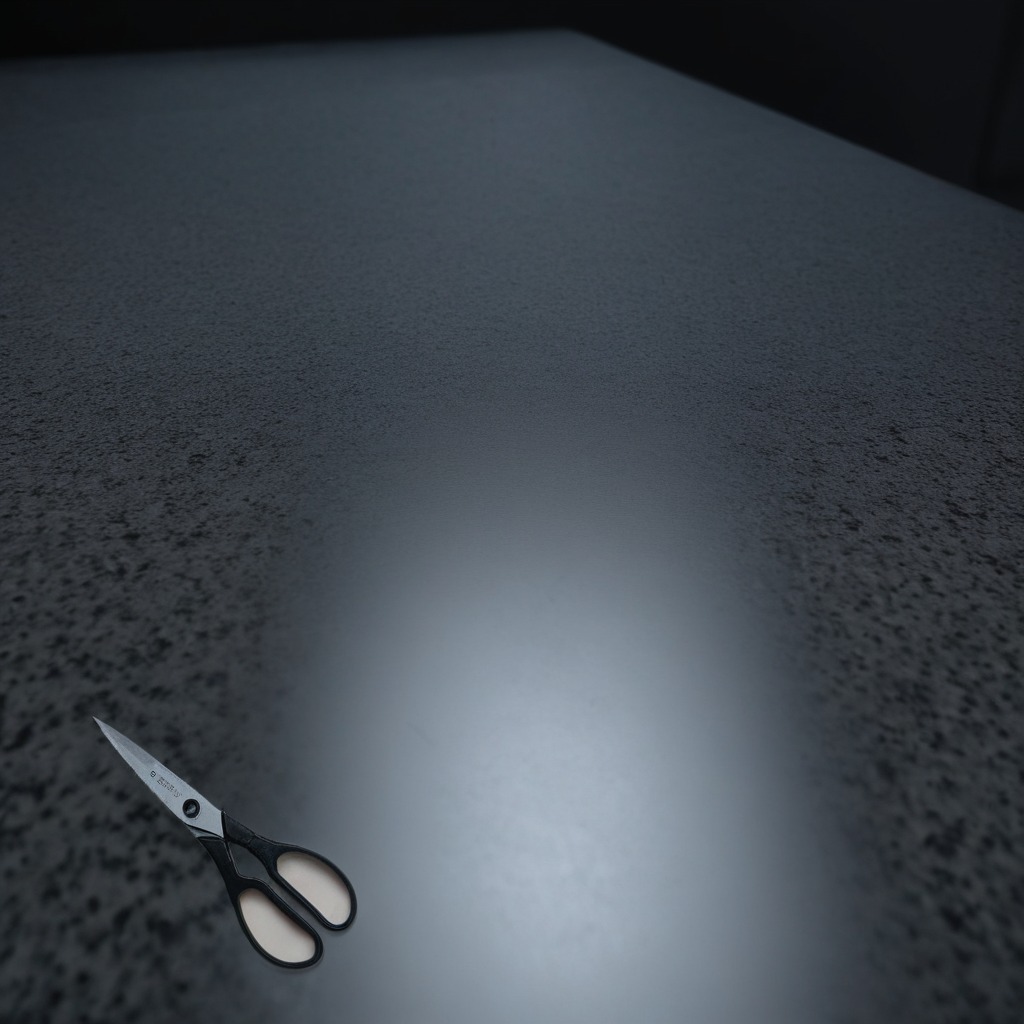
A scissor is lying on the clean granite table inside a workshop at night dim ambient light soft shadows worn but